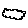
Label: cloud